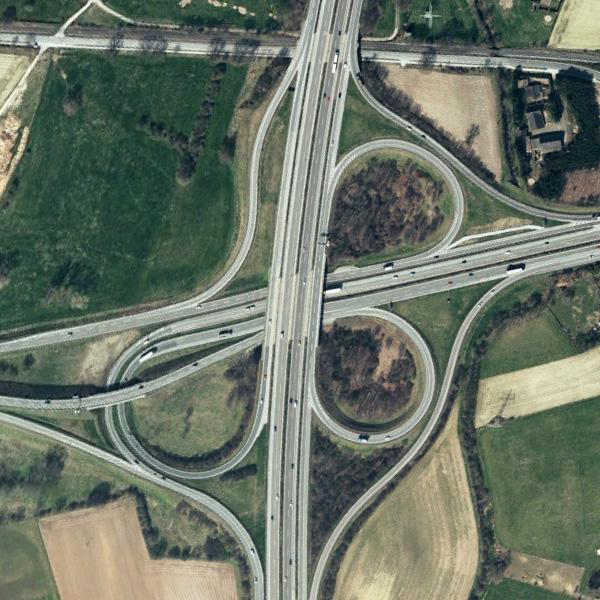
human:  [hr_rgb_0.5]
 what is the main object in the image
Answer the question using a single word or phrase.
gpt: viaduct